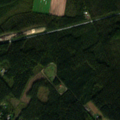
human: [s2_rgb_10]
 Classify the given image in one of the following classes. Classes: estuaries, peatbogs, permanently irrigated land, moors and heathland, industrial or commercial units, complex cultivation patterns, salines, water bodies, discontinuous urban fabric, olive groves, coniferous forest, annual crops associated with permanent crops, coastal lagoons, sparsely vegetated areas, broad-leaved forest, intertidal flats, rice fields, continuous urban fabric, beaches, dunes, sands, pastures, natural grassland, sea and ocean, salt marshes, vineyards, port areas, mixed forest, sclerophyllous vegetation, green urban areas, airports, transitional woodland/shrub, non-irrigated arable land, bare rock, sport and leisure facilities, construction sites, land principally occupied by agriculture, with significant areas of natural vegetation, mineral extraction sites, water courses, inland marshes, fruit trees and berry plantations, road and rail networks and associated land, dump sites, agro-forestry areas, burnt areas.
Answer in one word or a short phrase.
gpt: non-irrigated arable land, coniferous forest, mixed forest, transitional woodland/shrub